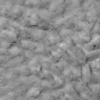
Label: not_dusty